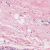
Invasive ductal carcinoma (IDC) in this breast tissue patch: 0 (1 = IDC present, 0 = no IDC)